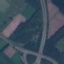
Land use / land cover: Highway